Question: I'm trying to create a notification that is very similar to what the "Play Music" app from Google uses.

Few questions that hopefully someone can answer.
1. Is this notification done with custom RemoteViews?
2. Is the X for closing the widget part of the NotificationCompat.Builder APIs? or simply part of a custom RemoteView?
3. If it is all custom views how can I set a custom RemoteView for minimized and maximized states?
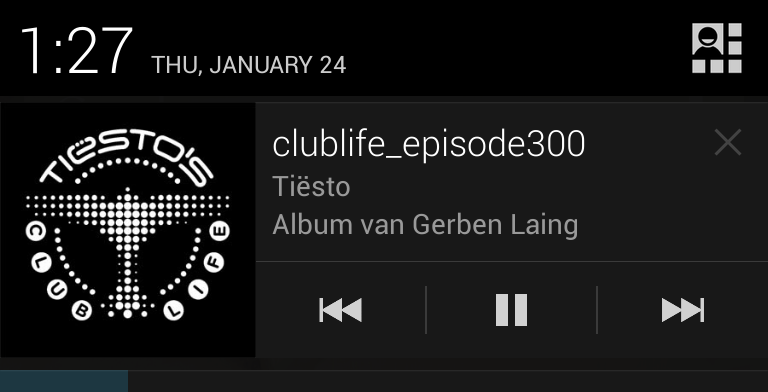
Answer: Yes, all of that is done with custom 'RemoteViews'. You'll see in the docs for <URL>.